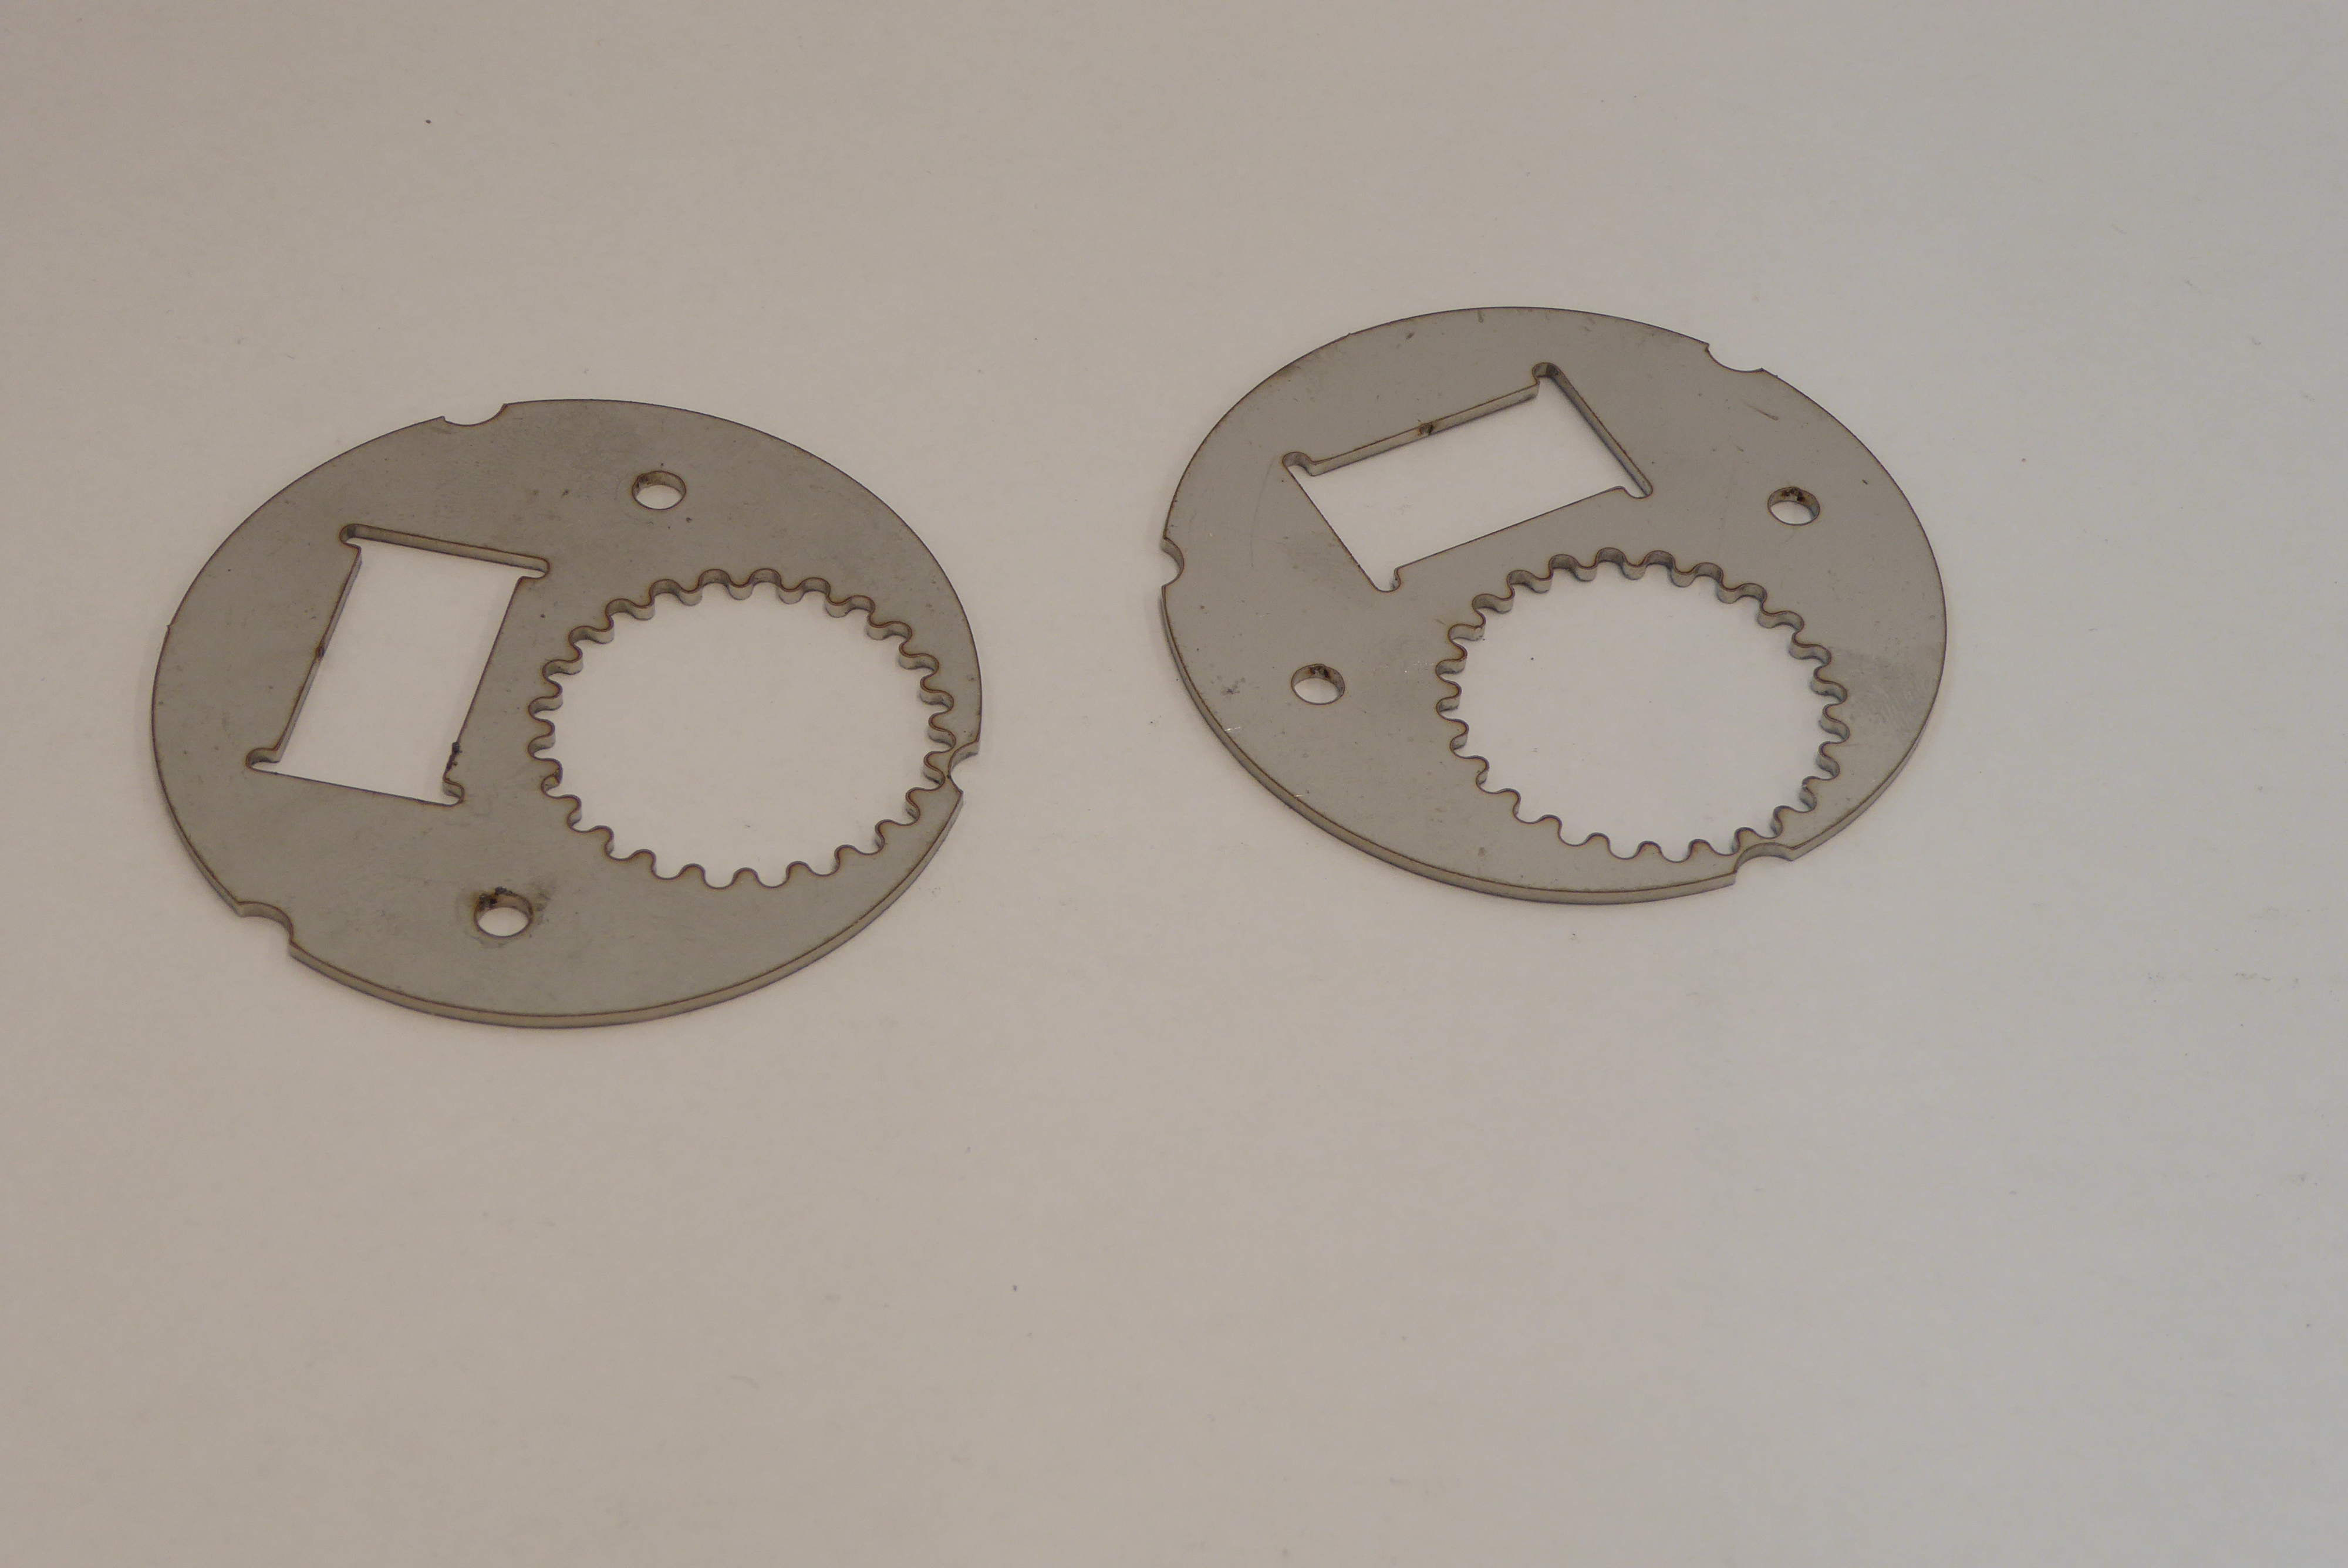
Label: Bottle Opener - Inlay